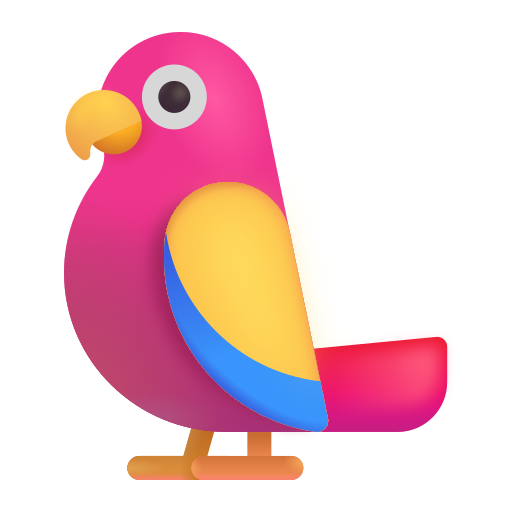
parrot color